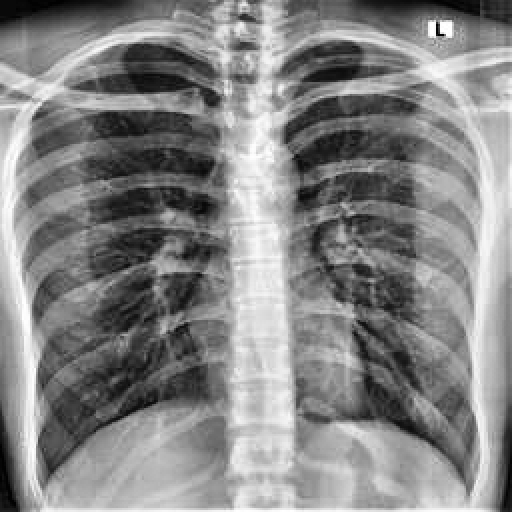
Finding: NORMAL